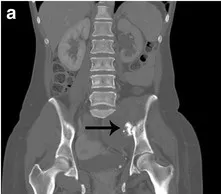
Contrast-enhanced CT scan performed at the time of diagnosis in December 2009. Presence of a large mass arising from an osteochondroma (arrow) of the left iliac bone (coronal plane, bone window, venous phase).
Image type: radiology (ct)